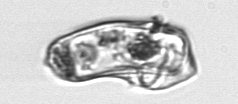
Label: Gyrodinium